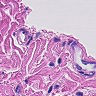
Metastatic tissue present: no